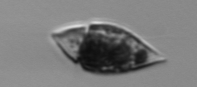
Label: Amphidinium